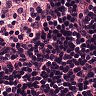
Metastatic tissue present: no